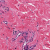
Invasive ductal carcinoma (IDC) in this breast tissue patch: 0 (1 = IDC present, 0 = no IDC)